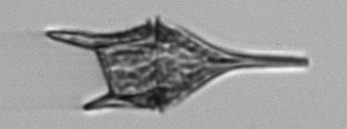
Label: Tripos_lineatus